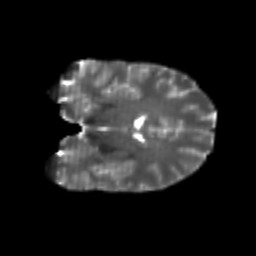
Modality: T2w
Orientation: coronal
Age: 20
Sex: female
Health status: healthy
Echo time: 0.074 s